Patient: sex M, age 77
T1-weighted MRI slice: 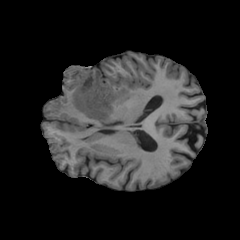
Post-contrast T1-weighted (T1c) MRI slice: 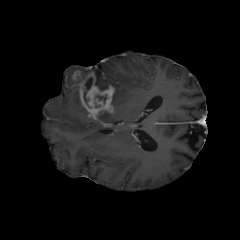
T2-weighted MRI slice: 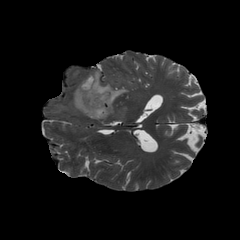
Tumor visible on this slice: yes
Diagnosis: Glioblastoma, IDH-wildtype
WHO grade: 4